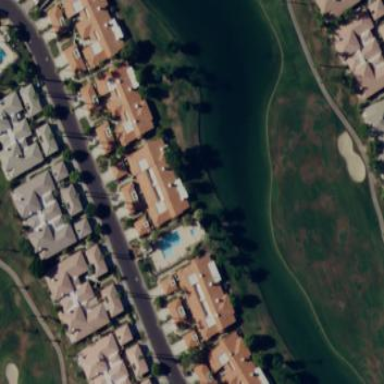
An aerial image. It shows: Water hazard in golf course. The hazard is natural water feature.